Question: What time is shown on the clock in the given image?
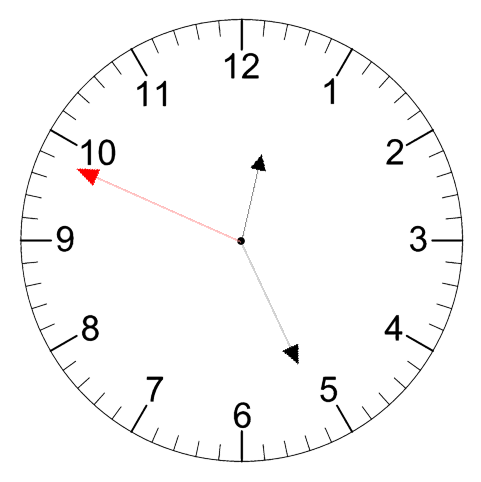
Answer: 12:25:49